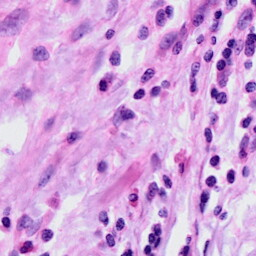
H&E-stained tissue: Cervix